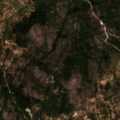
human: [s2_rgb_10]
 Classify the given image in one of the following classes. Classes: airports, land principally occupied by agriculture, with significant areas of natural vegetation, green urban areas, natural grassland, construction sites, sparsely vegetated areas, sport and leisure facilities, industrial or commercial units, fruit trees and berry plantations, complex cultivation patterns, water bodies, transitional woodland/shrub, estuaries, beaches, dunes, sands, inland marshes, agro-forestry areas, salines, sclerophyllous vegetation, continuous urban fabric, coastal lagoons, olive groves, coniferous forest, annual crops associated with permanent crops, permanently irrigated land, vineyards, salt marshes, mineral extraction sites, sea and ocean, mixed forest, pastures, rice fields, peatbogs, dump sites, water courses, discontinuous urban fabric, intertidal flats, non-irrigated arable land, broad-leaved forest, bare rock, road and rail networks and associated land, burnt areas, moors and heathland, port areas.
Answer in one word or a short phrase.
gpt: fruit trees and berry plantations, land principally occupied by agriculture, with significant areas of natural vegetation, transitional woodland/shrub